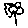
Label: flower